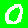
Digit: 0